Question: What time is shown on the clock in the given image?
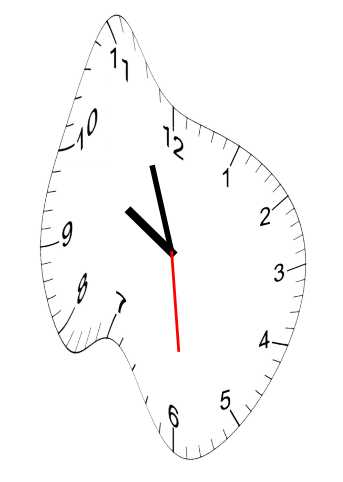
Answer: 09:56:29